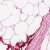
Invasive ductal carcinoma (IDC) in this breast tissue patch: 0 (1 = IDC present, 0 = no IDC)